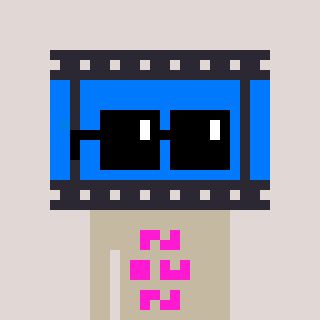
a pixel art character with square black sunglasses, a film strip-shaped head and a bege-colored body on a warm background